Question: I'm using jquery autocomplete to load the values in the textbox:
'''
@Html.TextBox("Cities", "", new { @id="tags" })
<script type="text/javascript">
$(function () {
var availableTags = [
"New York",
"London",
"Moscow",
"Paris",
"Berlin",
"Madrid",
];
$( "#tags" ).autocomplete({
source: availableTags
});
});
'''
Actually, I have more than 1000 cities and I'm going to store them in the database and send to the view through the model. Also, for more enjoyable appearance I want to add country flag to the drop-down list of my textbox like:

How can I do it? How to add image to the autocomlete source?
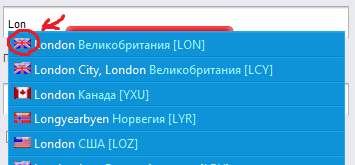
Answer: I'm overriding _renderMenu function in my solution:
'''
_renderMenu: function( ul, items ) {
var that = this;
$.each( items, function( index, item ) {
that._renderItemData( ul, item )
.children("a")
.attr("title", item.value["@tooltip"])
.prepend("<img class='menu_button_img' src='" + item.value["@icon"] + "' /> ");
});
},
'''
Works ok for me :)